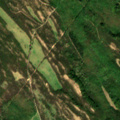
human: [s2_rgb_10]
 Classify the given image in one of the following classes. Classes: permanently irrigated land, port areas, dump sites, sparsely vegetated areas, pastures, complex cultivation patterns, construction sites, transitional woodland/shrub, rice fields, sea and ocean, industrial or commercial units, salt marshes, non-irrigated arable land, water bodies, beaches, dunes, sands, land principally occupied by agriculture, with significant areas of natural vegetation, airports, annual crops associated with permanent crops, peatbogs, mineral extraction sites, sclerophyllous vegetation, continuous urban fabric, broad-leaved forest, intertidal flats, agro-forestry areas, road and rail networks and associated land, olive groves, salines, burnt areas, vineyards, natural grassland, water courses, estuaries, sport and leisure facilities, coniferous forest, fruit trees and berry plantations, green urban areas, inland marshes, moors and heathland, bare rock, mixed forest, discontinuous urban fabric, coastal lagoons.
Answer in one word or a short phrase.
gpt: broad-leaved forest, transitional woodland/shrub